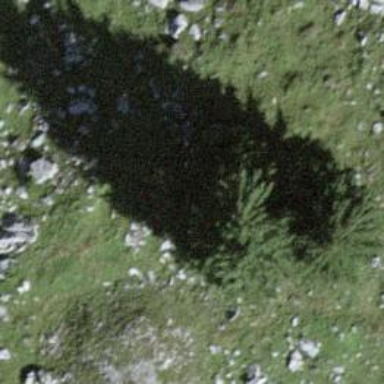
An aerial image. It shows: Evergreen tree with needle-leaved leaves.